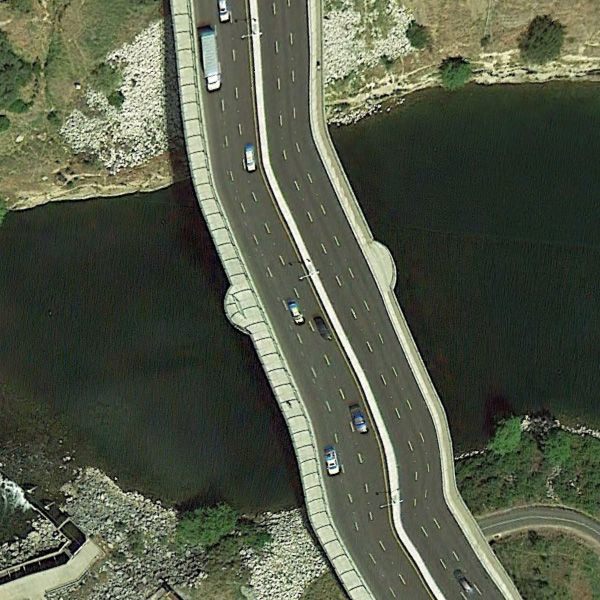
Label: Bridge